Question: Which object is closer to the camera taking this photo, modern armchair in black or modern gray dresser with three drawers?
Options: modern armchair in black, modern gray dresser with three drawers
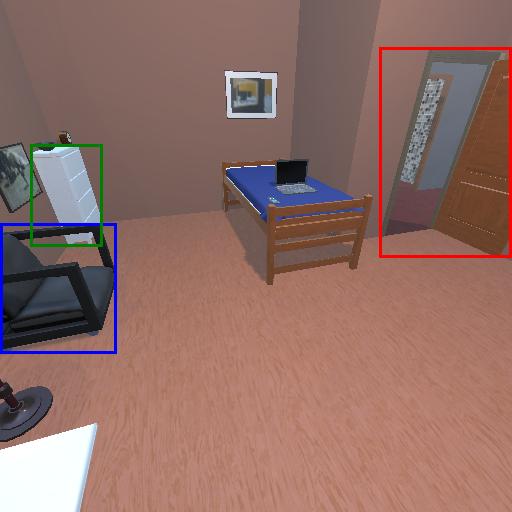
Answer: modern armchair in black